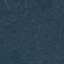
Label: Forest